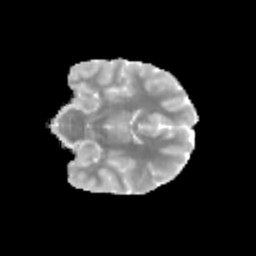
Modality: MD
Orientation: coronal
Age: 9
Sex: male
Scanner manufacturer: siemens
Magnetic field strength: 3 T
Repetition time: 3.8 s
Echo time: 0.07 s